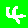
Digit: 4